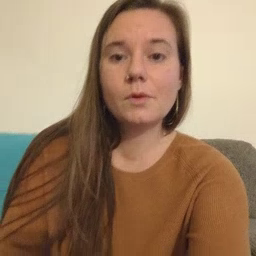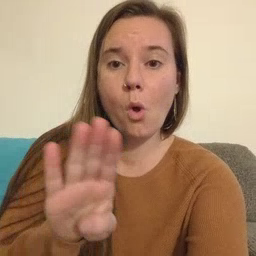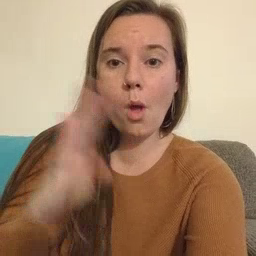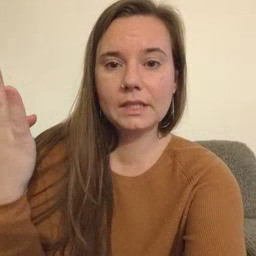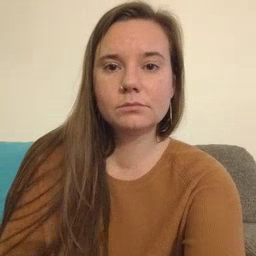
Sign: open